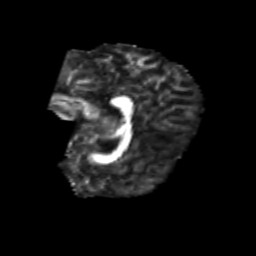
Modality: FA
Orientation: sagittal
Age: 21
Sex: male
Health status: healthy